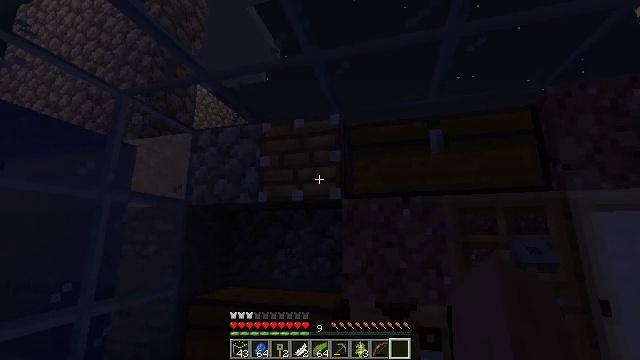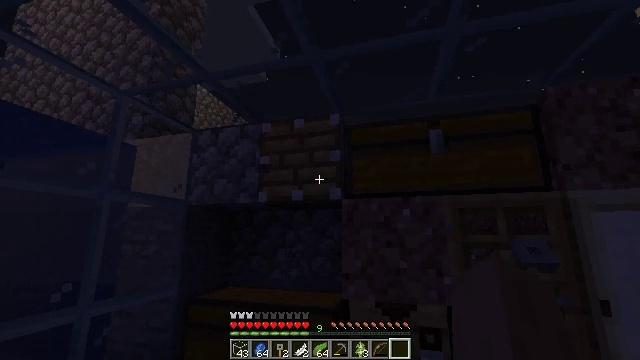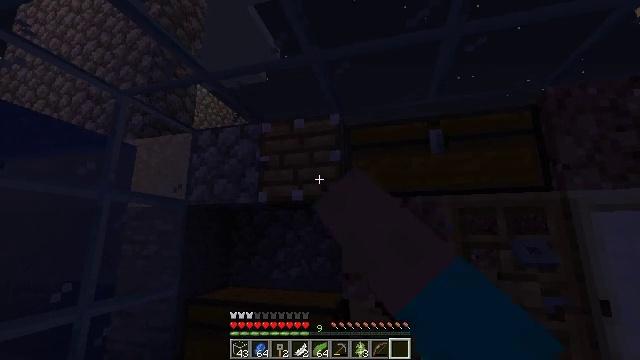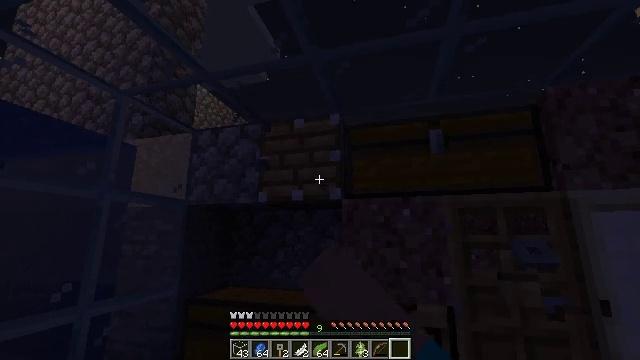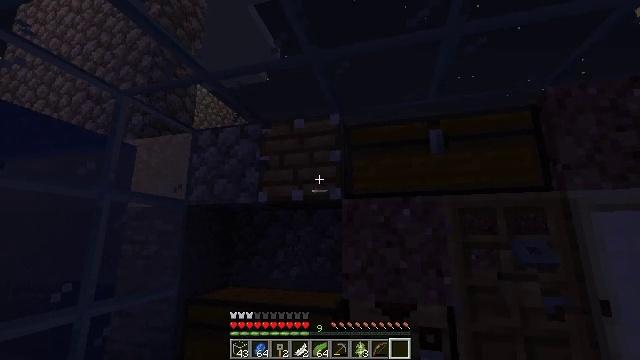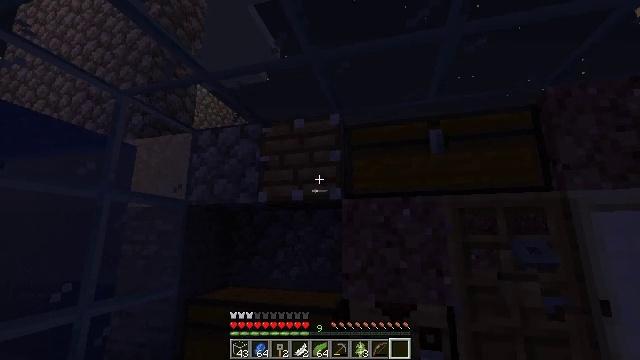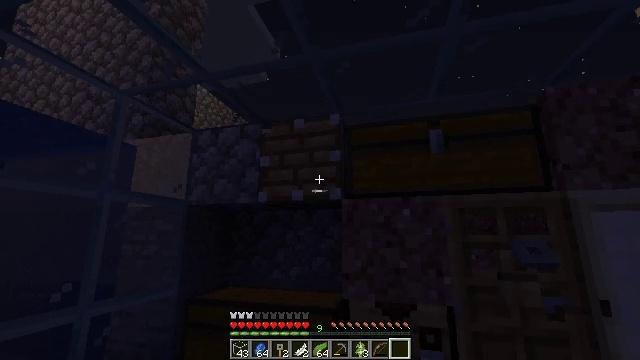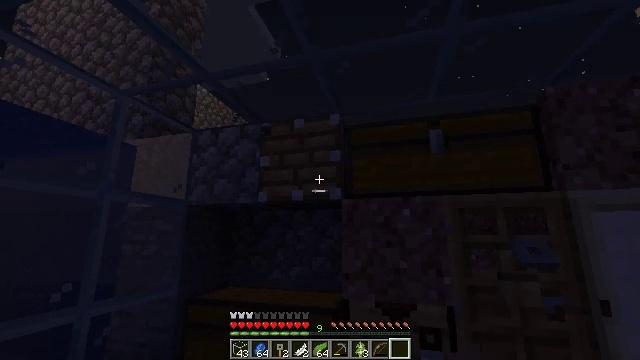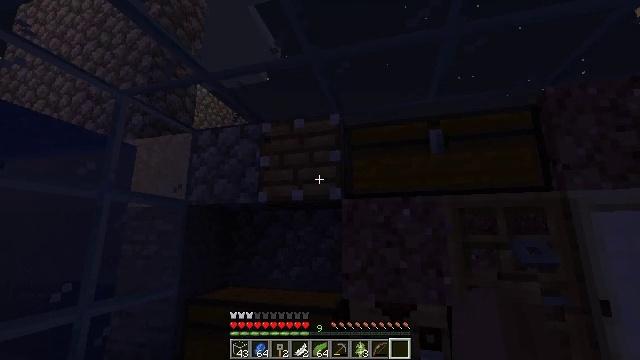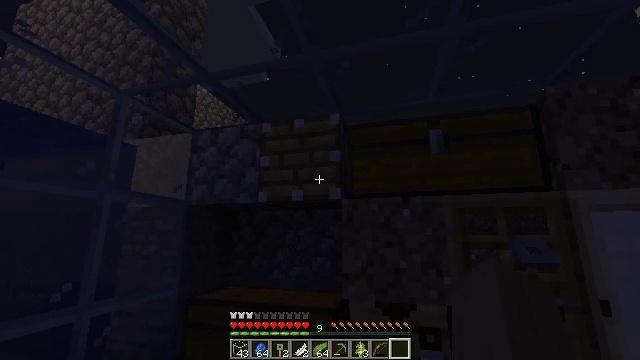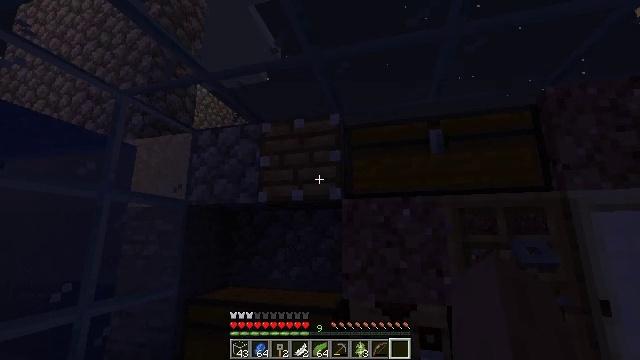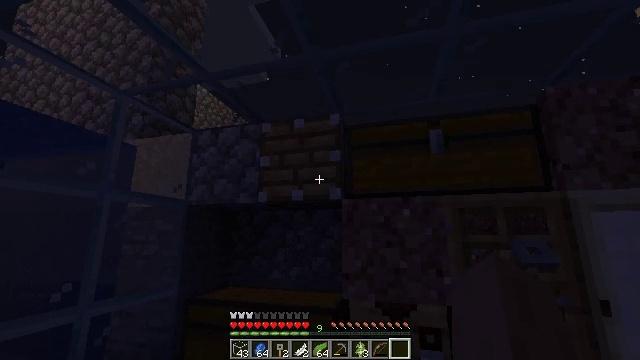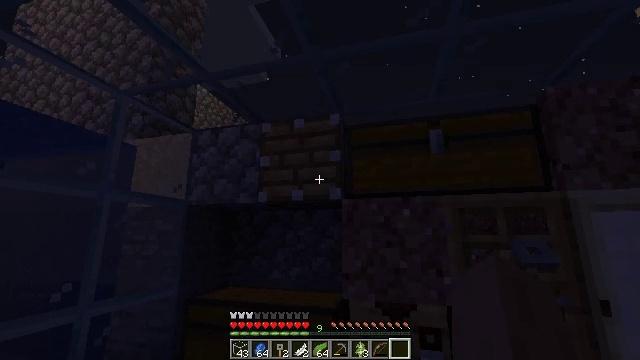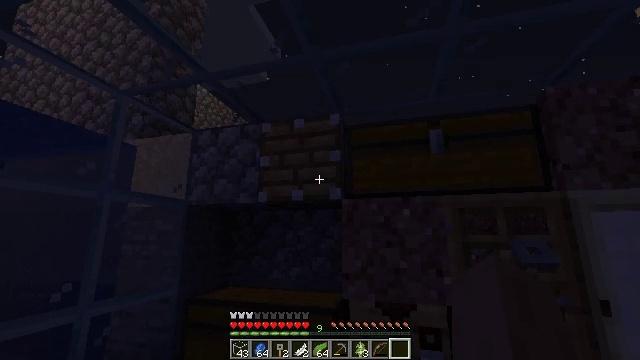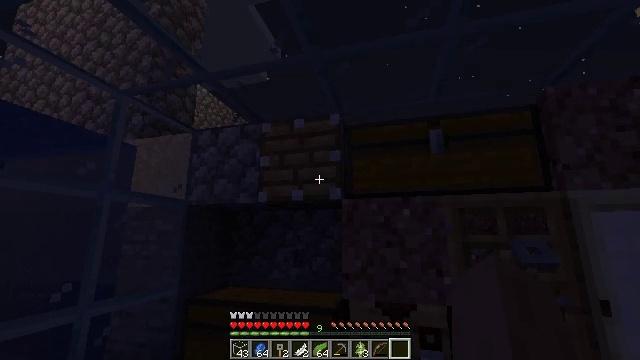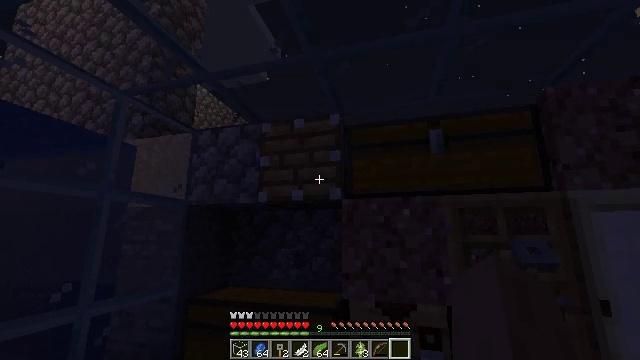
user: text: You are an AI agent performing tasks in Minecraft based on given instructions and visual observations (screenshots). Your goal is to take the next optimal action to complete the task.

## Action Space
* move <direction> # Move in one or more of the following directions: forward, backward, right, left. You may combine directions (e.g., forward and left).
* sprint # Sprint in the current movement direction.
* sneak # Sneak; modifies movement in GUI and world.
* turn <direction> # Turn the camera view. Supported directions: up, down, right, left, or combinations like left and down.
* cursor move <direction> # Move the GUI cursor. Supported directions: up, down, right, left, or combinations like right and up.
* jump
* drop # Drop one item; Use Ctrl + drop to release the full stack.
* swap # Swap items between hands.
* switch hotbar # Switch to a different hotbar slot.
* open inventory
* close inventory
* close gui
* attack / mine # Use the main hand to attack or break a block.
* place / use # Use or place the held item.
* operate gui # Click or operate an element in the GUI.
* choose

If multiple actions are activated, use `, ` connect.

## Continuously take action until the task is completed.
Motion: motion action
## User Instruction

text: Mine the tripwire hook.
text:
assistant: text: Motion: attack / mine
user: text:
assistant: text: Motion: attack / mine
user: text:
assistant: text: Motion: attack / mine
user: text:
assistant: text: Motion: no_op
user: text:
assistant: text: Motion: no_op
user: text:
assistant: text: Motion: no_op
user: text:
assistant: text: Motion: no_op
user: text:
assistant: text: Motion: no_op
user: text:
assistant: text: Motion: no_op
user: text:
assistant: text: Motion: no_op
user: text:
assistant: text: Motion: no_op
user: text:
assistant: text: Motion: no_op
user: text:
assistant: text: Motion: use / place
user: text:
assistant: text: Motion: use / place
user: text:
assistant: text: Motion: use / place
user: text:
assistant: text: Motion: use / place
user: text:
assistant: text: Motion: no_op
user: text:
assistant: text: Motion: no_op
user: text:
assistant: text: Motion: no_op
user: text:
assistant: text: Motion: no_op
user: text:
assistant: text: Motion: turn right and down
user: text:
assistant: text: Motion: turn right and down
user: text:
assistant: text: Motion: turn right and down
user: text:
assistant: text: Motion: turn right and down
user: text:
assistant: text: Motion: move forward and move right, turn right and down
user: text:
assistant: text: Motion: move forward and move right, turn down
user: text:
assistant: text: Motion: move forward and move right, turn down
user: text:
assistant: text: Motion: move forward and move right, turn left and down
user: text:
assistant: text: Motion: move forward and move right, turn left and down
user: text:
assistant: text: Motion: move forward and move right, turn left